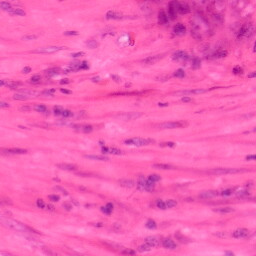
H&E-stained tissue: Colon